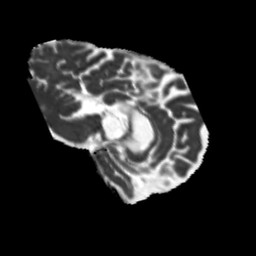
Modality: MD
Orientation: sagittal
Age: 58
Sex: male
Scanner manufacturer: siemens
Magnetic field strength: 3 T
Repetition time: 5.25 s
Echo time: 0.08 s